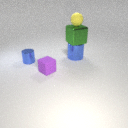
small blue metal cylinder behind small purple rubber cube